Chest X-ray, PA view. Patient: 26 years old, sex M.
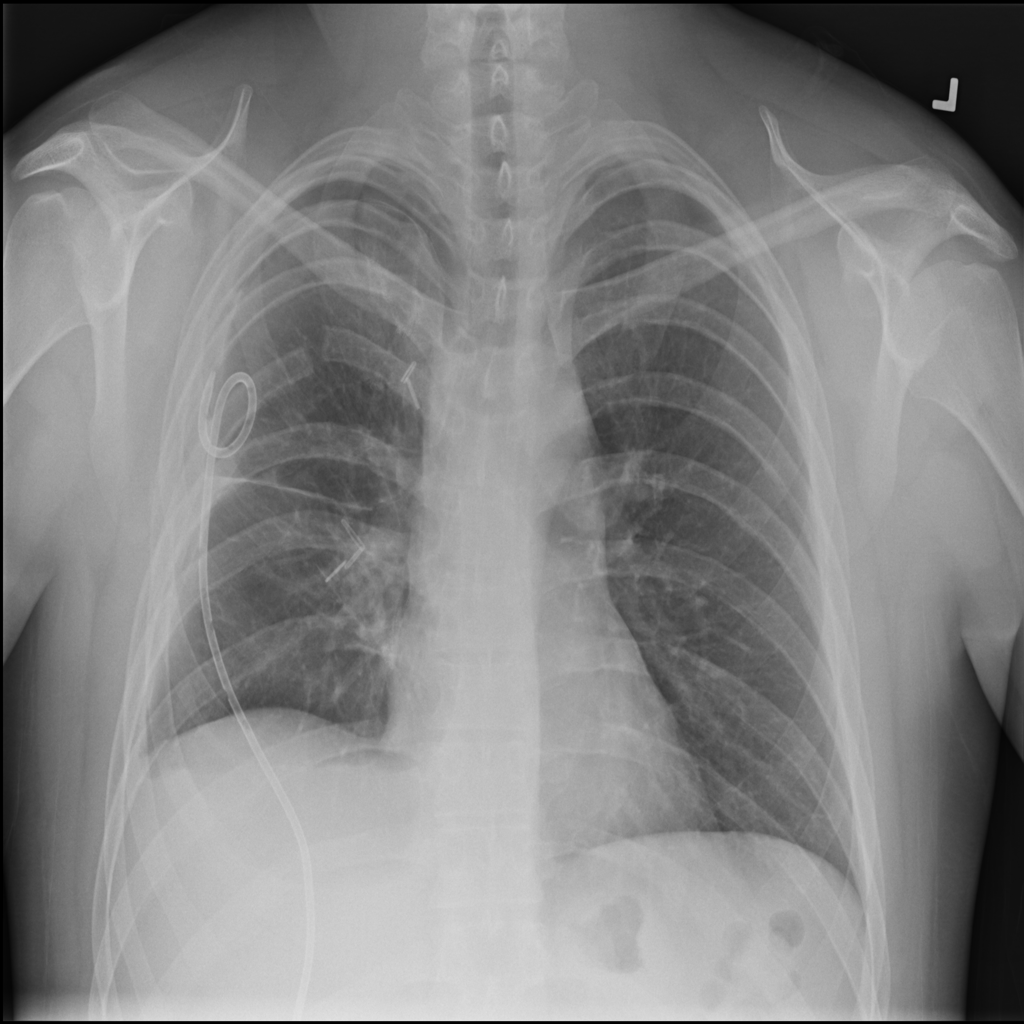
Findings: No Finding